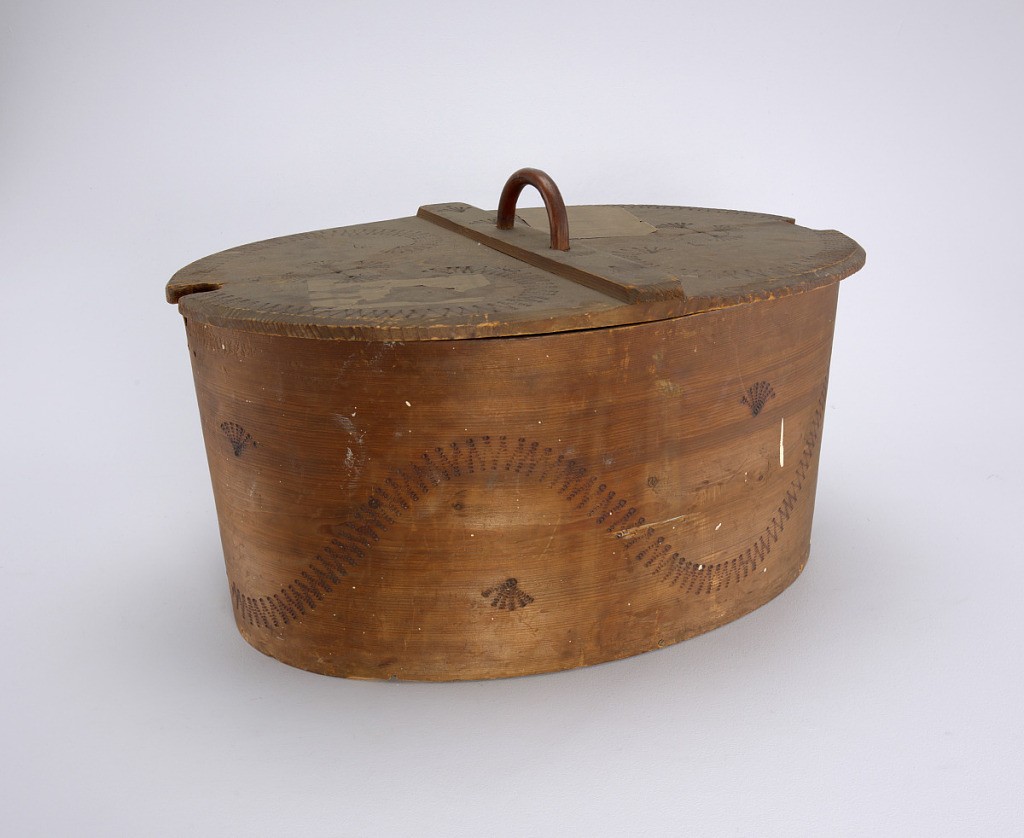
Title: Box and Cover
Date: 19th century
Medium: Bent and burned wood
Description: Oval bent wood box. Cover with hemispherical handle at center and notches on two sides. Burned wood decoration showing abstracted scattered flowers and a continuous undulating line.